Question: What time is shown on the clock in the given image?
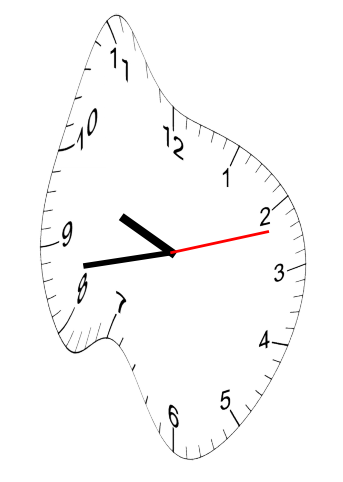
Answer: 09:43:12